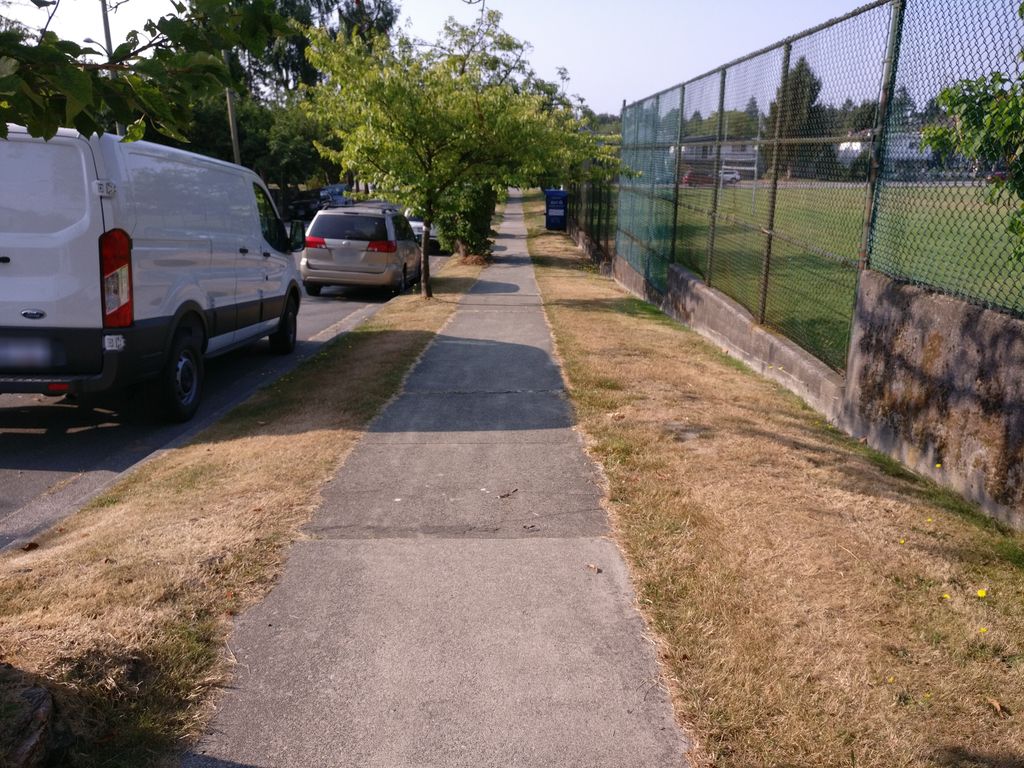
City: vancouver